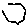
Label: hexagon